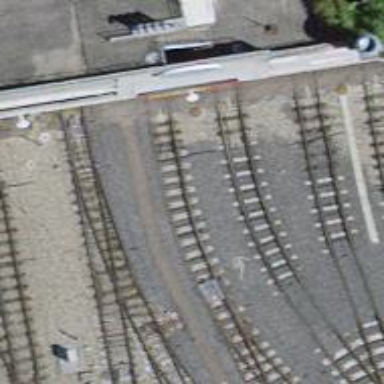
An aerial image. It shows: Tram railway yard with electrified contact lines.